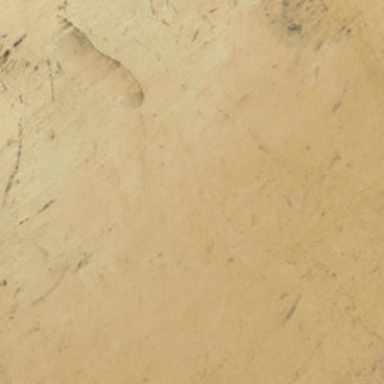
It is a large piece of yellow desert .